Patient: sex F, age 28
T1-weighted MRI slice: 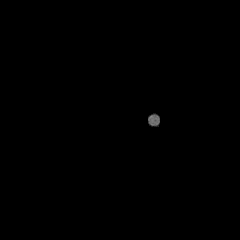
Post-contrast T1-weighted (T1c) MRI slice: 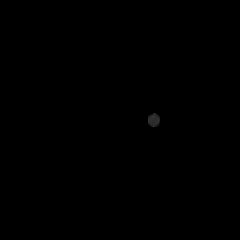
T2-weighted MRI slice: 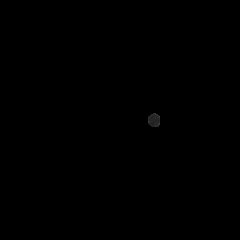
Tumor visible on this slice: no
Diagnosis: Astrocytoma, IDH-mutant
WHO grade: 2